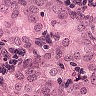
Metastatic tissue present: yes